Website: home-depot
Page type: account-selection
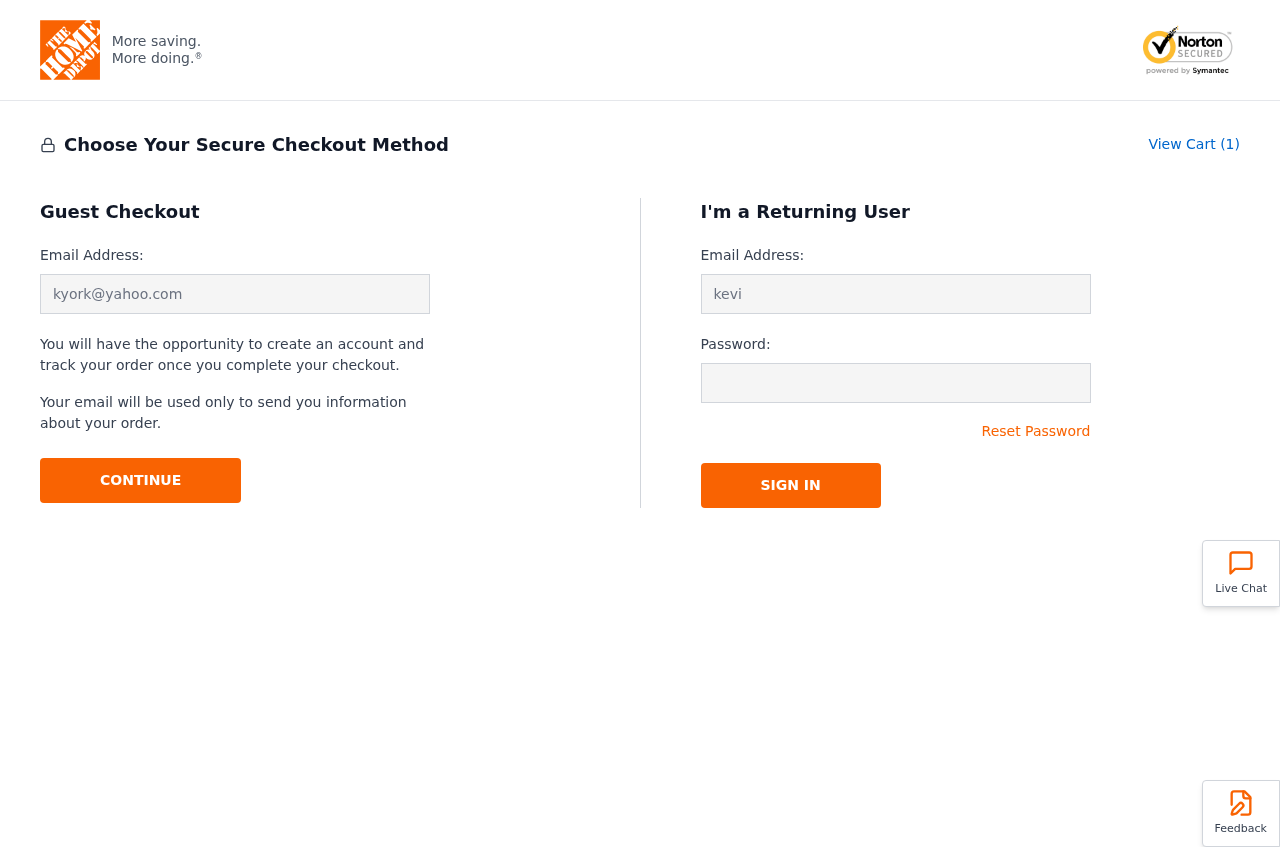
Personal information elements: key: PII_EMAIL
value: kyork@yahoo.com
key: PII_LOGIN_USERNAME
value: kevin.york
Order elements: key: ORDER_NUM_ITEMS
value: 1